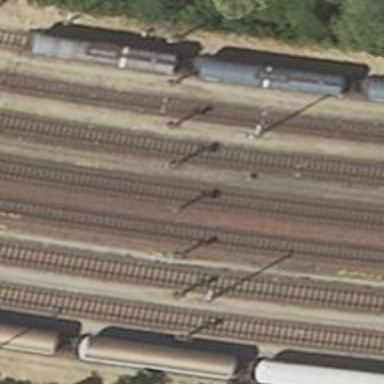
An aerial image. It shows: Railway signal.